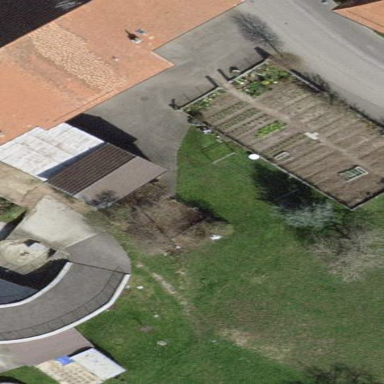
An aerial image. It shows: Vegetable garden considered as leisure land.